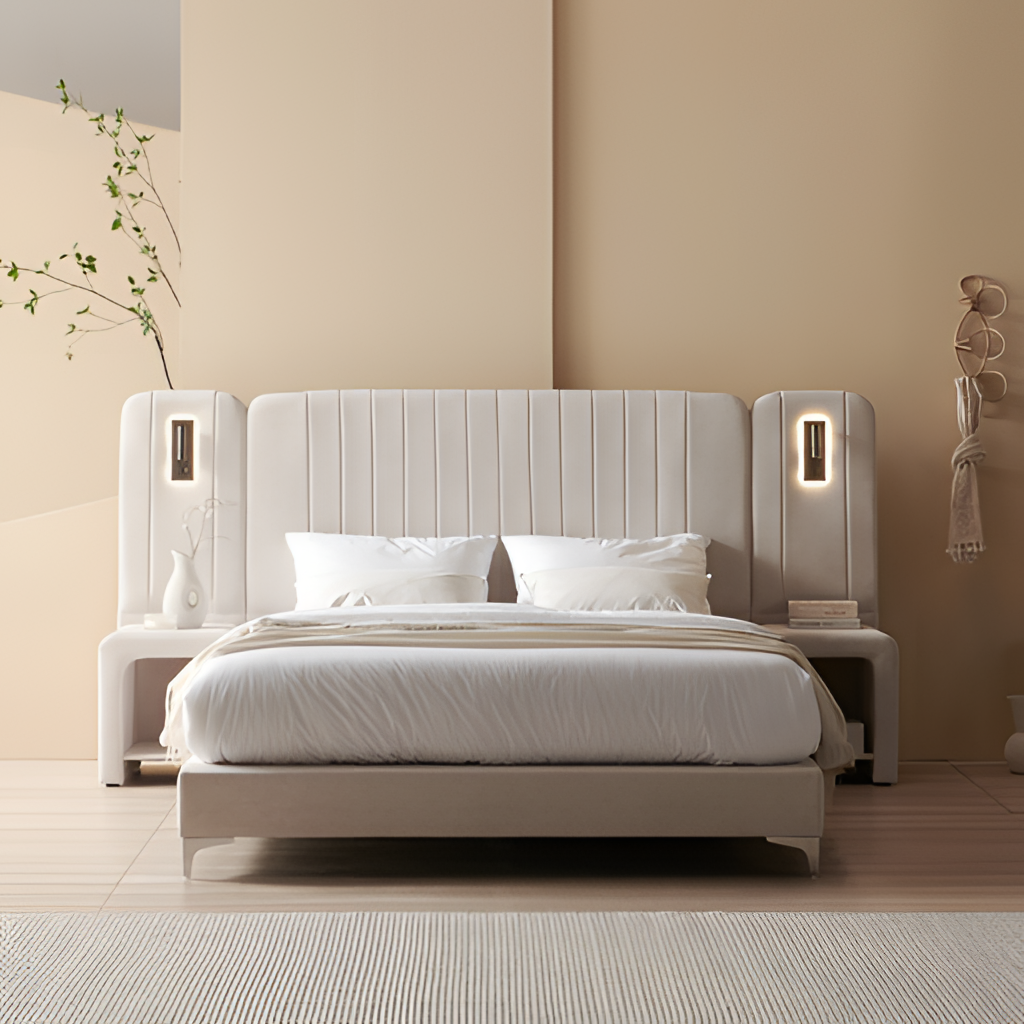
beige fabric backlit headboard bed, bedroom, modern, beige paint wallpaper, with solid pattern, beige wood flooring, with plank pattern